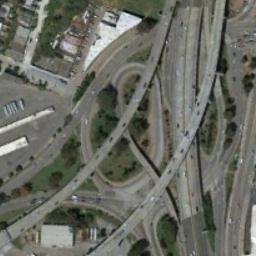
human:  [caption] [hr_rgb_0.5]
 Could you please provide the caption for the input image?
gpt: The intricated overpasses is over the roads and lots of cars are driving on the roads and the overpass .

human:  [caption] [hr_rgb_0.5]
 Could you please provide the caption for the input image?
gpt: There are many trees and buildings beside the overpass .

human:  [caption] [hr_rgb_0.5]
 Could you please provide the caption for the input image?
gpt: This overpass intersects the road at right angle .

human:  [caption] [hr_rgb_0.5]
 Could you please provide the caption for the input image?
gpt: The overpass is next to some houses and trees .

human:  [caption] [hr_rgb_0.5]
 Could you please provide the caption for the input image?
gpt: There are some green trees and buildings beside the overpass .